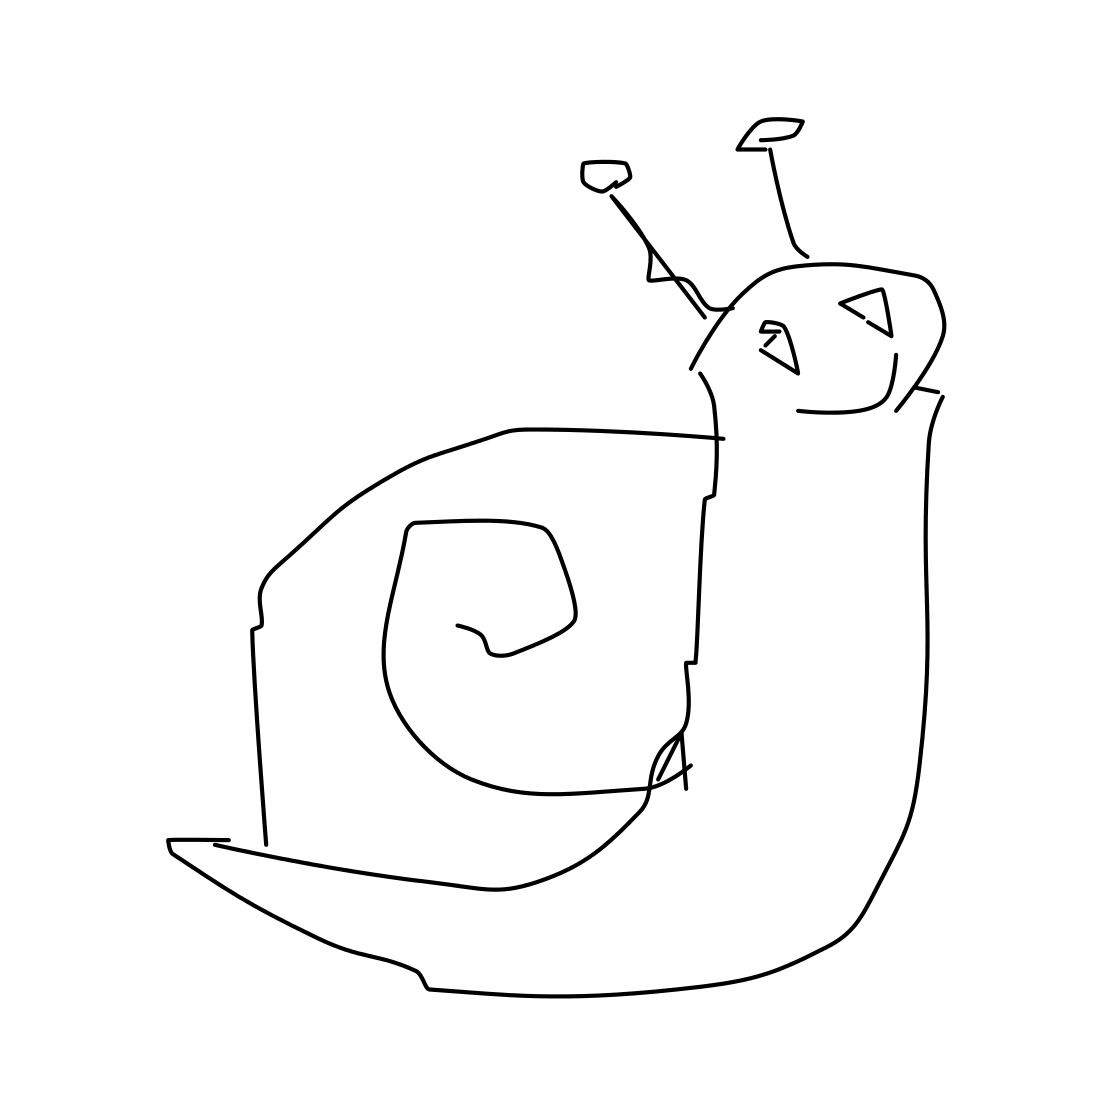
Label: snail